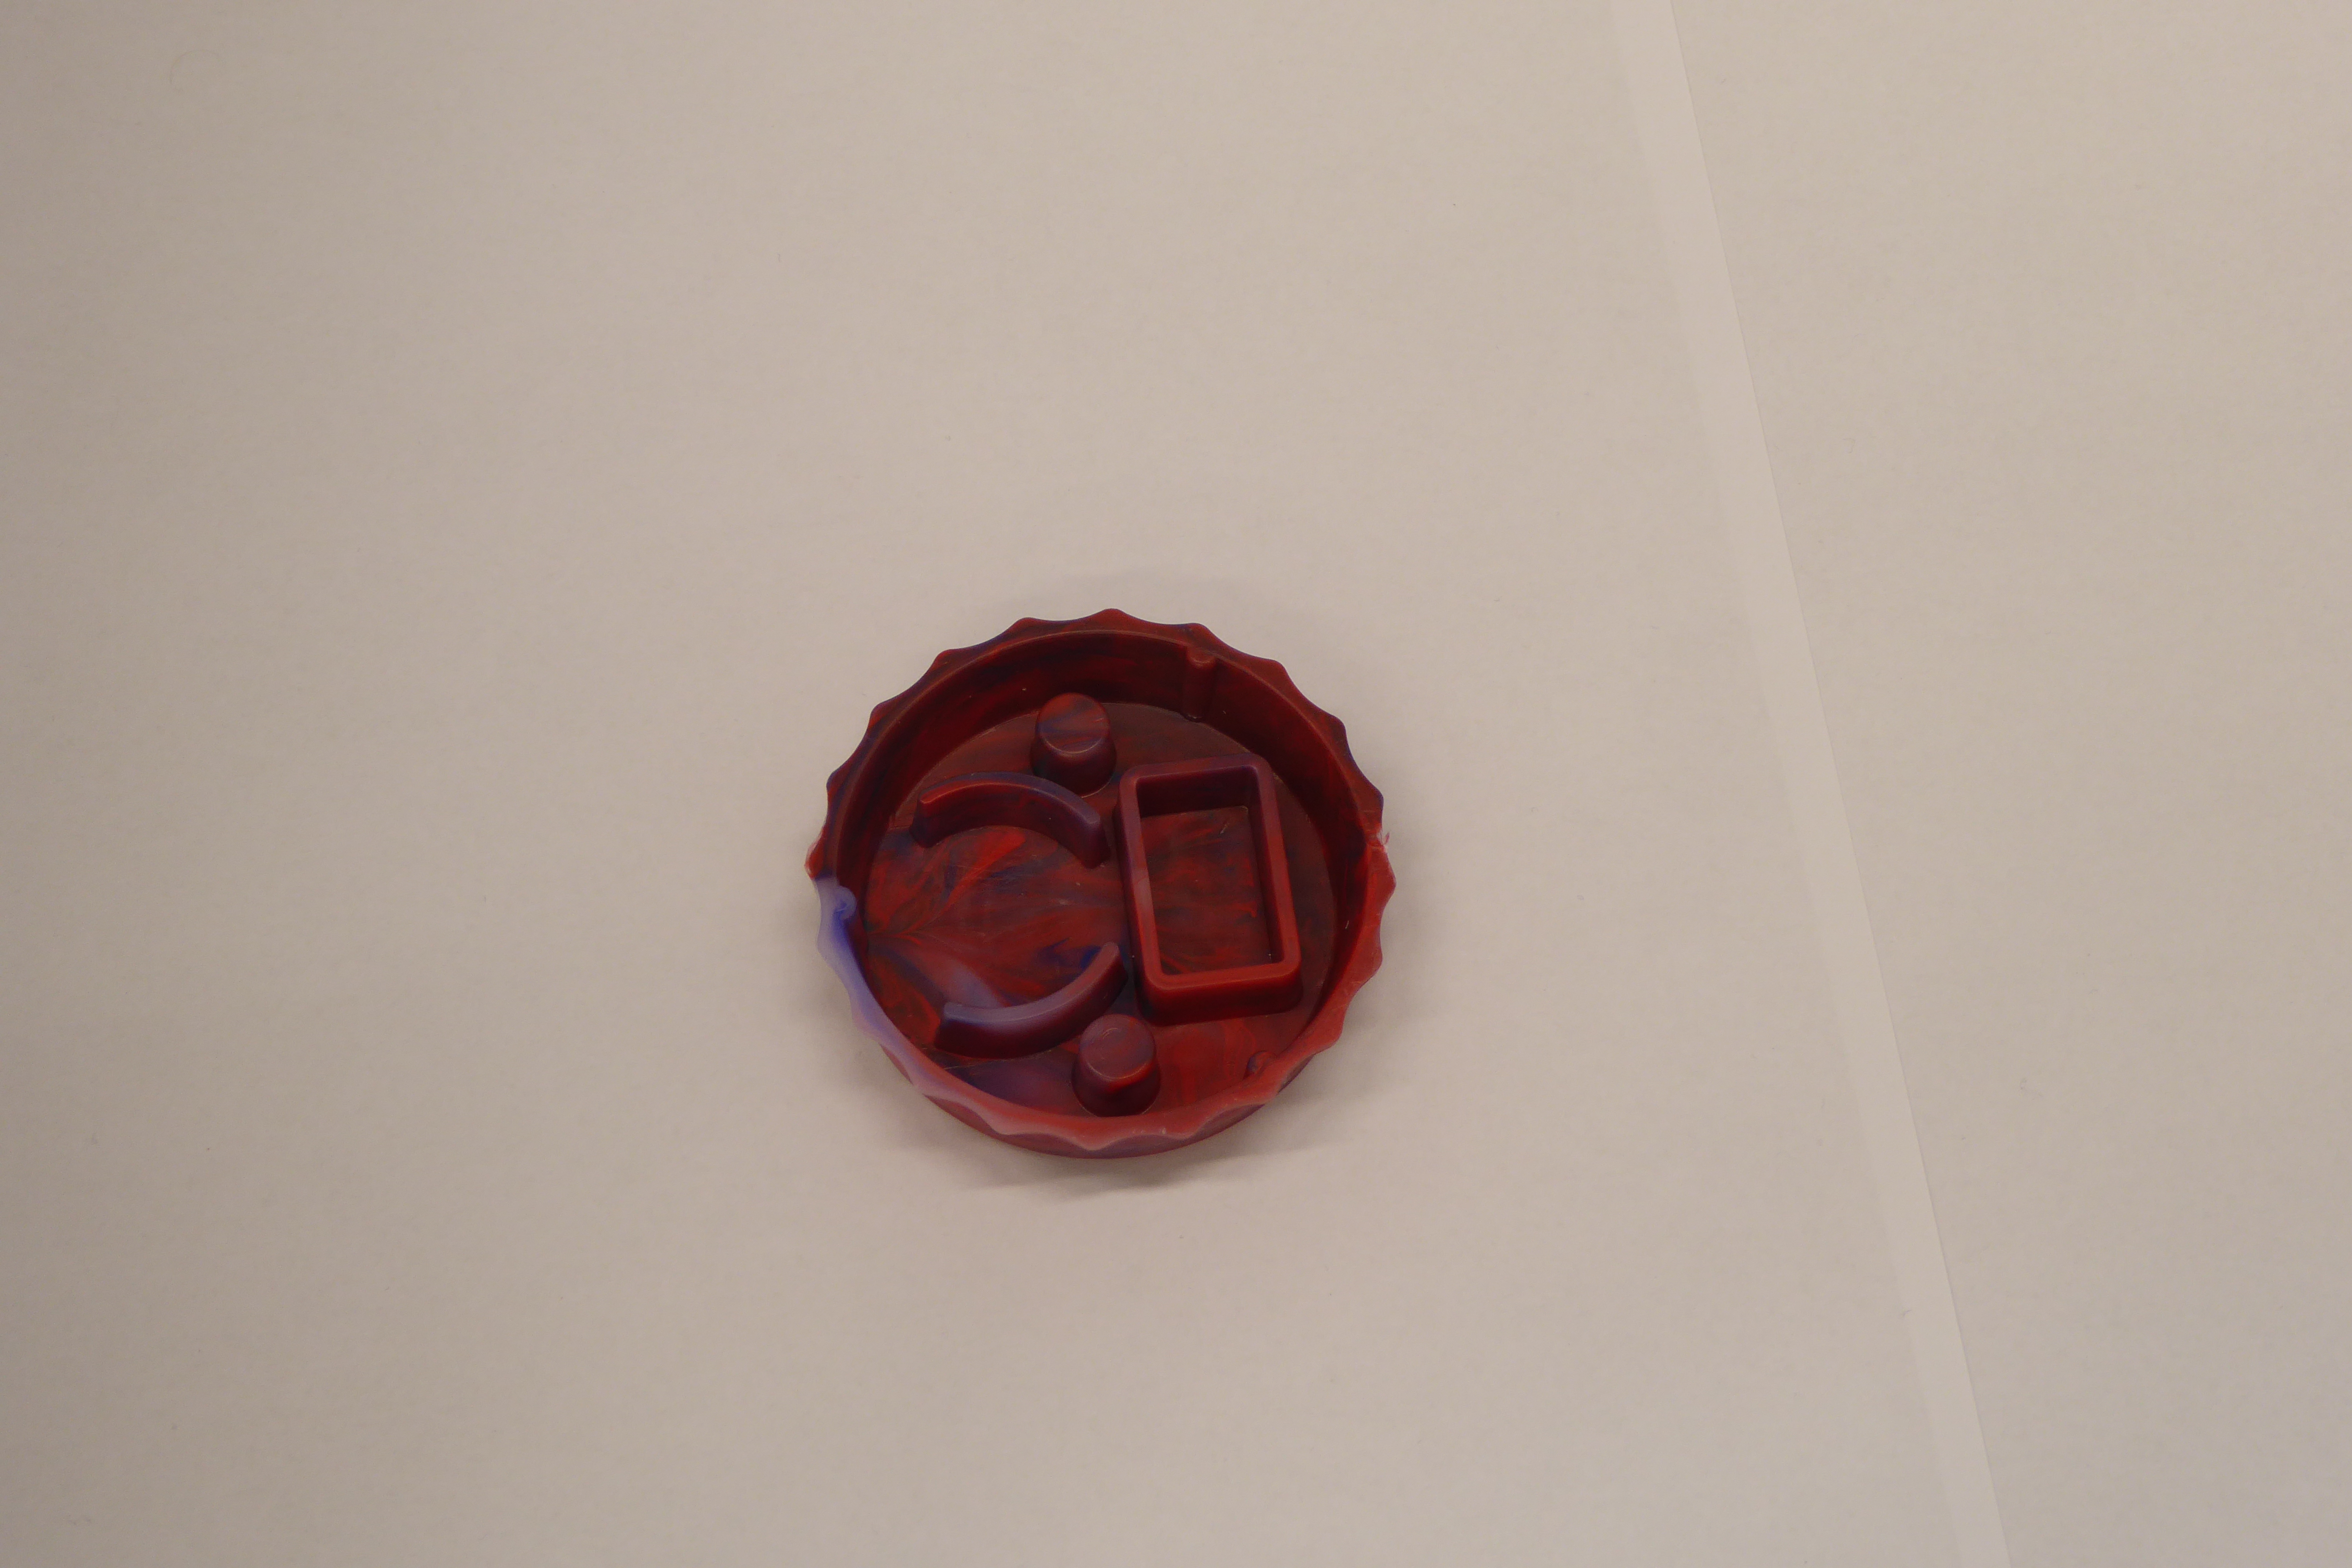
Label: Bottle Opener - Cover